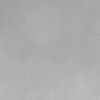
Label: dusty